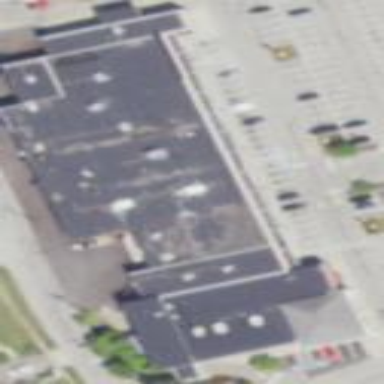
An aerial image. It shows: Retail building.